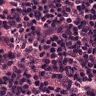
Metastatic tissue present: no